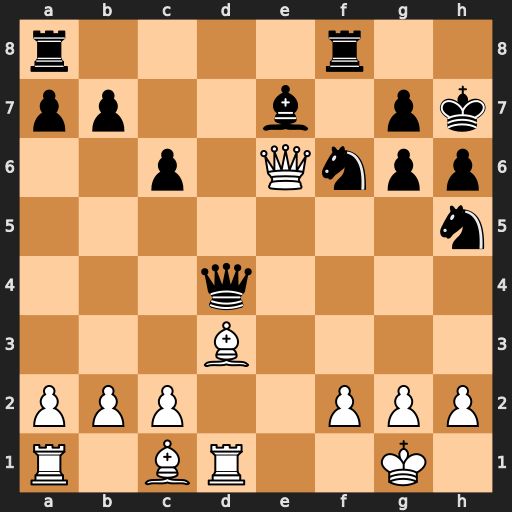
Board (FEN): r4r2/pp2b1pk/2p1Qnpp/7n/3q4/3B4/PPP2PPP/R1BR2K1
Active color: w
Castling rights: -
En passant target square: -
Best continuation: Bxg6+ Kxg6 Rxd4